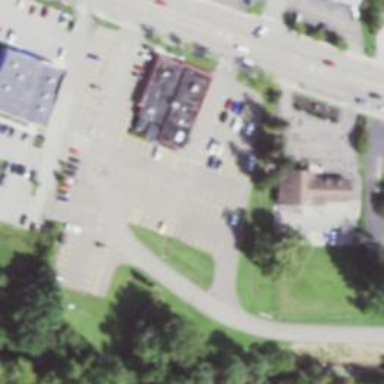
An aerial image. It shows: Parking space.